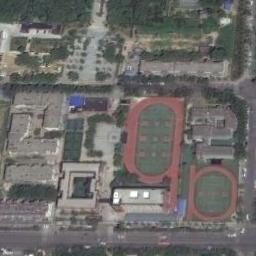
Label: ground_track_field